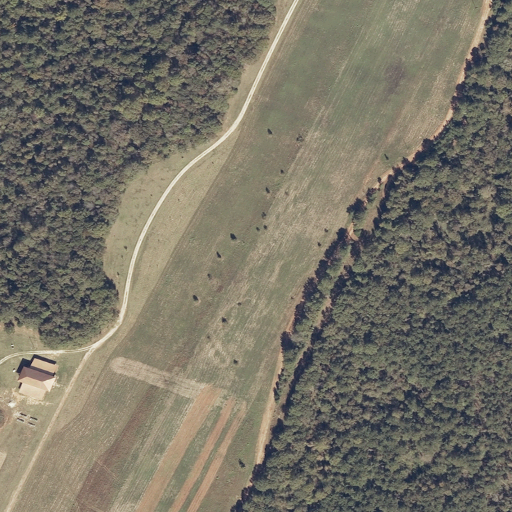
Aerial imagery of mountain in Alabama named Cravey Hill containing pasture, deciduous forest, open development, mixed forest, and evergreen forest